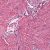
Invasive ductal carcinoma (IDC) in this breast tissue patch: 0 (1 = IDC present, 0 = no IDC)